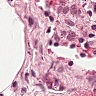
Metastatic tissue present: no